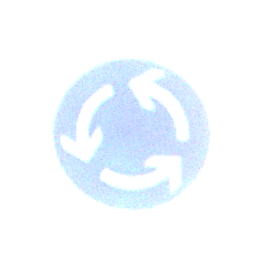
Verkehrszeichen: Kreisverkehr
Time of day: SunriseSunset
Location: Outdoor (Urban)
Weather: Clear
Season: NotSpecified
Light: Natural